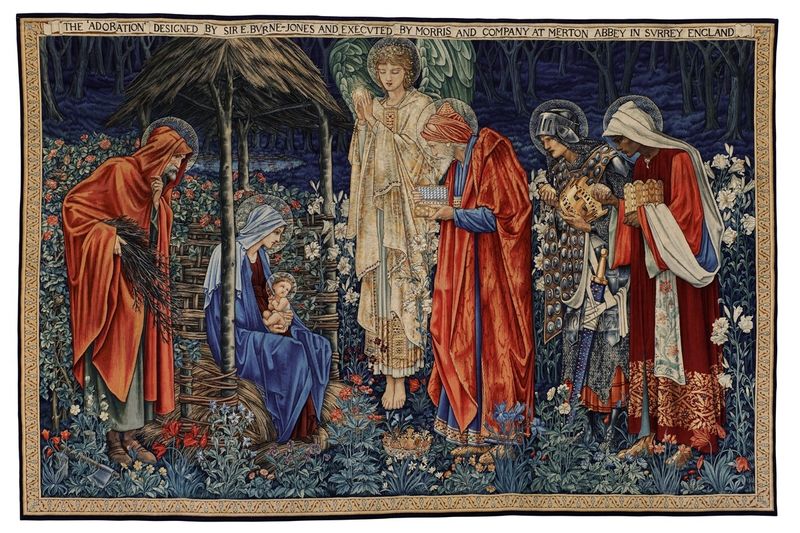
Titel: Tapisserie 'Anbetung der Könige'
Künstler: Edward Burne-Jones
Standort: Hamburg
Institution: Museum für Kunst und Gewerbe Hamburg
Schlagwörter: blumen, drei, familie, seide, engel, kette, jugendstil, wandteppich, tapisserie, sieben, heilige, anbetung, wandbehang, baumwolle, art nouveau, gemeinschaft, heiligen, wandteppiche, stile liberty, schafwolle, trinitas, stile floreale, blüte, bildteppiche, bildwirkerei, präraffaeliten, präraphaeliten, könige, matthäus